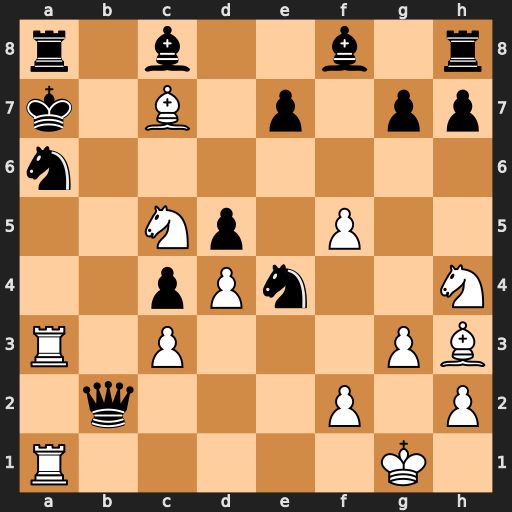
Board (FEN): r1b2b1r/k1B1p1pp/n7/2Np1P2/2pPn2N/R1P3PB/1q3P1P/R5K1
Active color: w
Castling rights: -
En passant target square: -
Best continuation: Rxa6+ Bxa6 Rxa6#